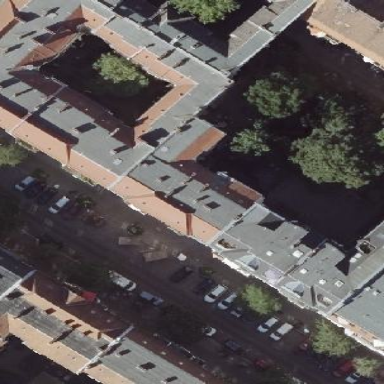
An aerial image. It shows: Residential building with distinctive double saltbox roof shape.